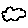
Label: cloud